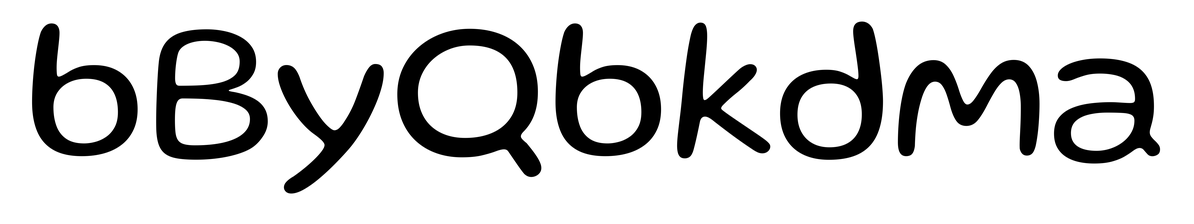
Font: Gluten_Light